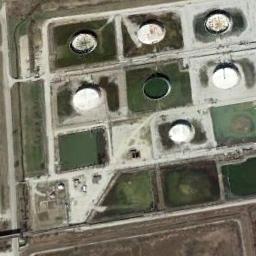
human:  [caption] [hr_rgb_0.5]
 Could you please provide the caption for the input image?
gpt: There are several neatly arranged large oil storage tanks in the factory, And there are large lawns in the factory .

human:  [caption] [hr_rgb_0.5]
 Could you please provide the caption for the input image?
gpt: About half of the storage tanks on this open lot have their lids open .

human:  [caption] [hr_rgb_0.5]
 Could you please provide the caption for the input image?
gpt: The storage tanks are surrounded by grass .

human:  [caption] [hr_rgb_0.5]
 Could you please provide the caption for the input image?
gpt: There are some white and green storage tanks on the grass .

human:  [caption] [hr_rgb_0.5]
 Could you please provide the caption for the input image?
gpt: There are several storage tanks of the same size .